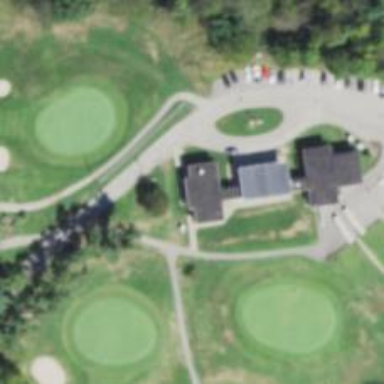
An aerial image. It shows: Golf clubhouse.